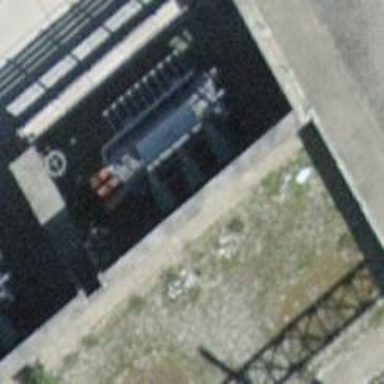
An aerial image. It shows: Outdoor main transformer.